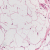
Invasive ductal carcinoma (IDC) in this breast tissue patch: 0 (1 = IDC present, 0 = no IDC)